Field crop: maize
Growth stage: 2
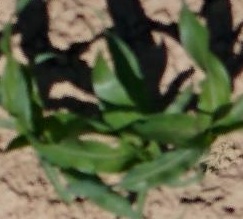
Species: maize